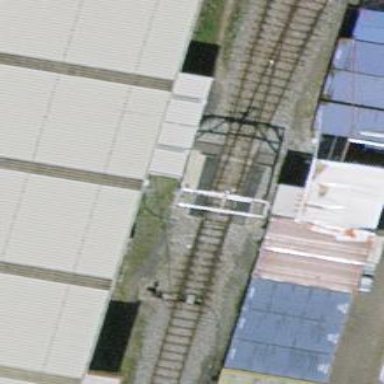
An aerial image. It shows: Railway switch.